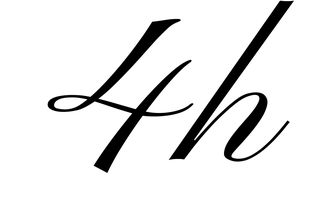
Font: PinyonScript-Regular